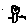
Label: bird